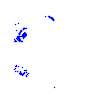
Particle: electron